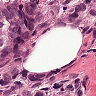
Metastatic tissue present: yes